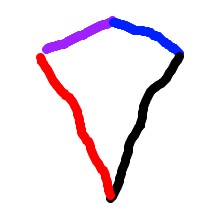
Shape: kite